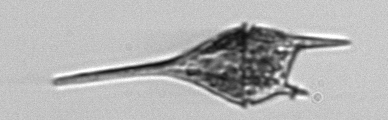
Label: Tripos_lineatus